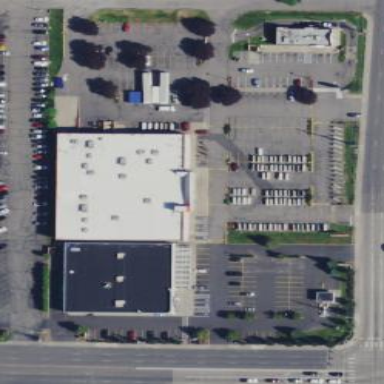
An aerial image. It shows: Commercial building.